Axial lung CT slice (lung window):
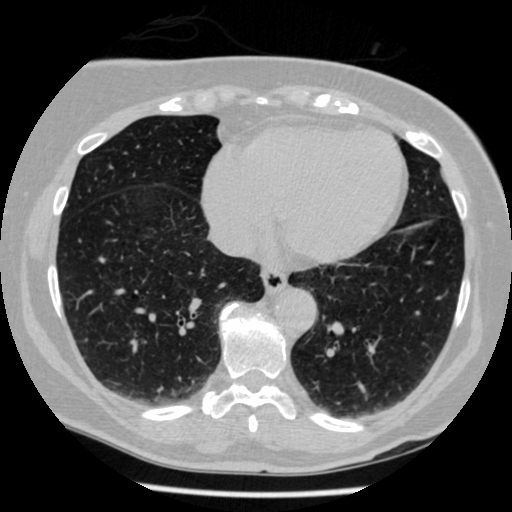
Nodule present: no